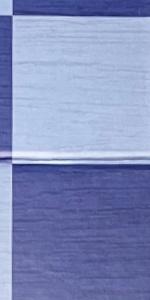
Label: Empty